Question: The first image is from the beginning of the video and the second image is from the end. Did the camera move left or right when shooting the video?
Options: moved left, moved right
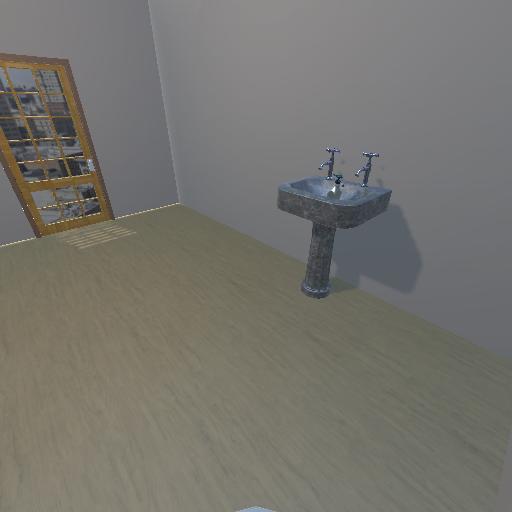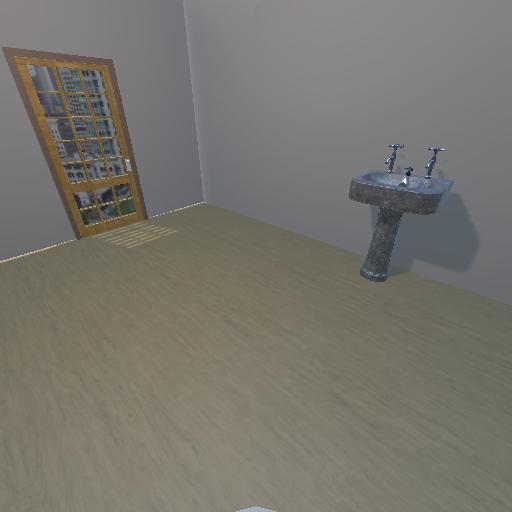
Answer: moved left